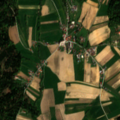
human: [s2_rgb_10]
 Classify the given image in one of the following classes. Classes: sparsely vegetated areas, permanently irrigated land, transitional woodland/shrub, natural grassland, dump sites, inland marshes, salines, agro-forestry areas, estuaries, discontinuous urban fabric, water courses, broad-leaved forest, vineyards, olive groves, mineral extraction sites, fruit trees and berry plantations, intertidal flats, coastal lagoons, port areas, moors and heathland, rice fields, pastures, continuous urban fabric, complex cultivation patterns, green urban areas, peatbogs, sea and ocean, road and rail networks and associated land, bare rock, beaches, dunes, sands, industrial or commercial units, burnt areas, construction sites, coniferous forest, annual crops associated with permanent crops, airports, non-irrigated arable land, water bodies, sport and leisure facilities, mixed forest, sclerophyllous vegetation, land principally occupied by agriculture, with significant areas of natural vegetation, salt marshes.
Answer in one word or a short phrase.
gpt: non-irrigated arable land, complex cultivation patterns, broad-leaved forest